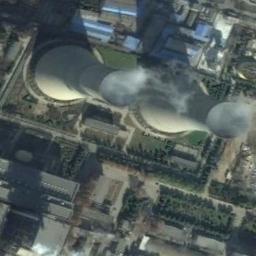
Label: thermal_power_station